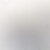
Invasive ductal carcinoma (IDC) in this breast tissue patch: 0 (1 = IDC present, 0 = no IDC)